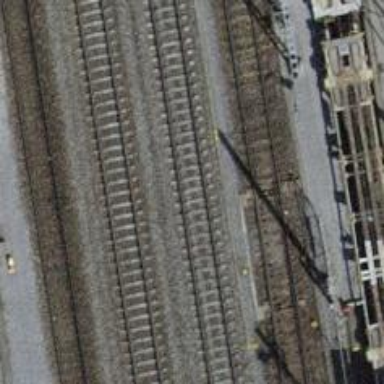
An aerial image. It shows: Electrified rail siding with contact line.